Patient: sex M, age 57
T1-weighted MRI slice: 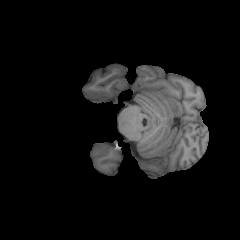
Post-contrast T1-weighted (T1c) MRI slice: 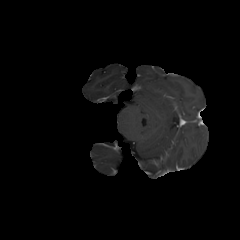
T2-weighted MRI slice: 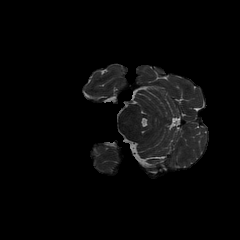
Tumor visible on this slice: no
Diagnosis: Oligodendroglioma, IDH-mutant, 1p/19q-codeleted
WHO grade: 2